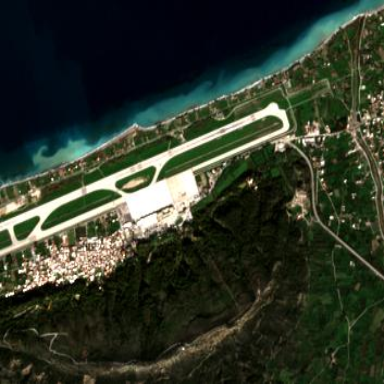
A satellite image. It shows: Asphalt runway at the airport.